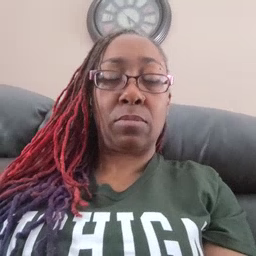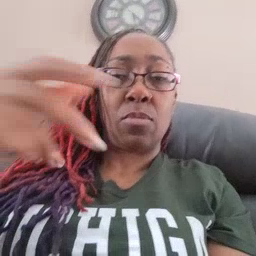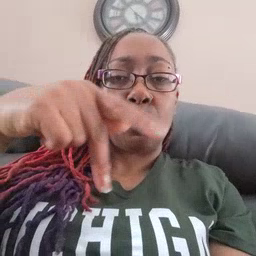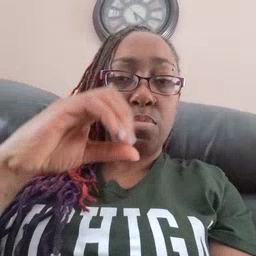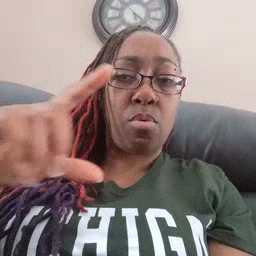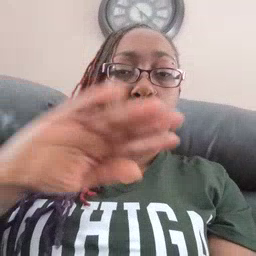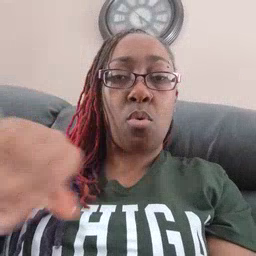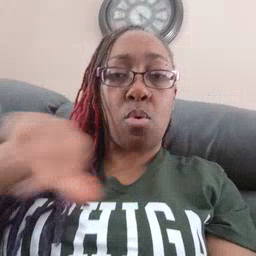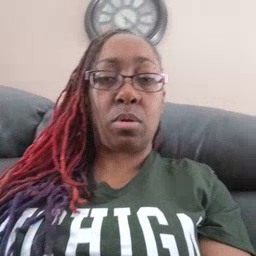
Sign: pool